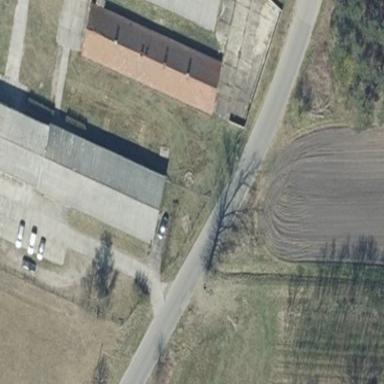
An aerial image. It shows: Gabled grey roof on farm auxiliary building. The roof is oriented along the length of the structure.